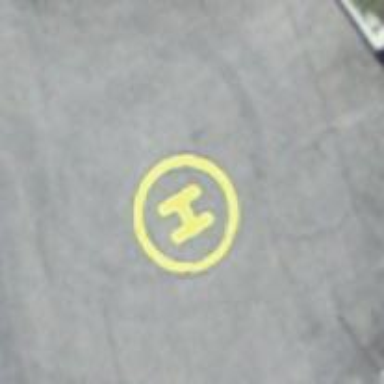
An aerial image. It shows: Image of helipad at airport.